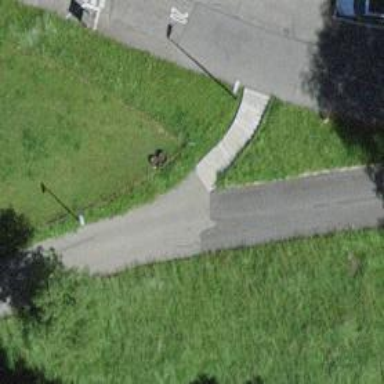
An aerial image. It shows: Set of concrete steps.